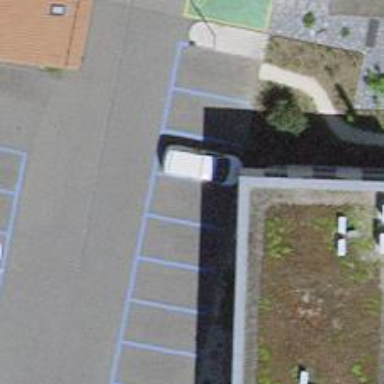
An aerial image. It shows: Parking area.